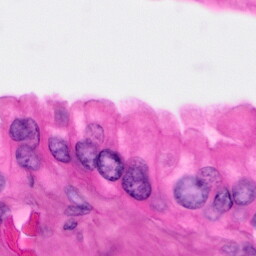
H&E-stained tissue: Pancreatic